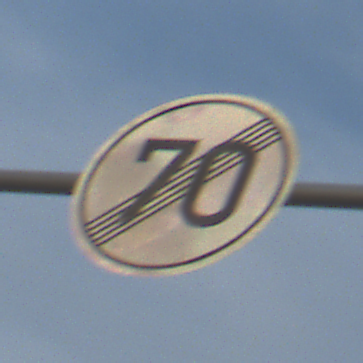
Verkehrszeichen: EndeGeschwindigkeit70
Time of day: SunriseSunset
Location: Outdoor (Nature)
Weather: PartlyCloudy
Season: NotSpecified
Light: Natural